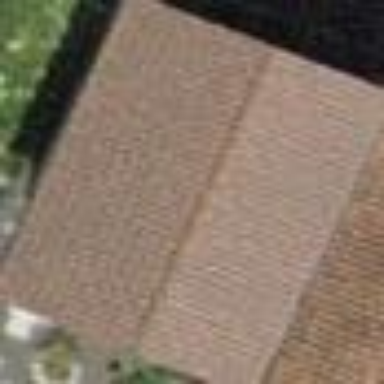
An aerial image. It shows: Garage.